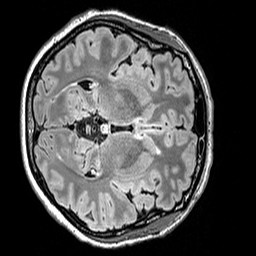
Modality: FLAIR
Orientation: axial
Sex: female
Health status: ill
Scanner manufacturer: siemens
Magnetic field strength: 3 T
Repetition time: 5 s
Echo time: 0.388 s